Interaction volume radius: 10 \u00c5
Interaction volume height: 10 \u00c5
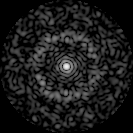
Disorder parameter: 0.8257